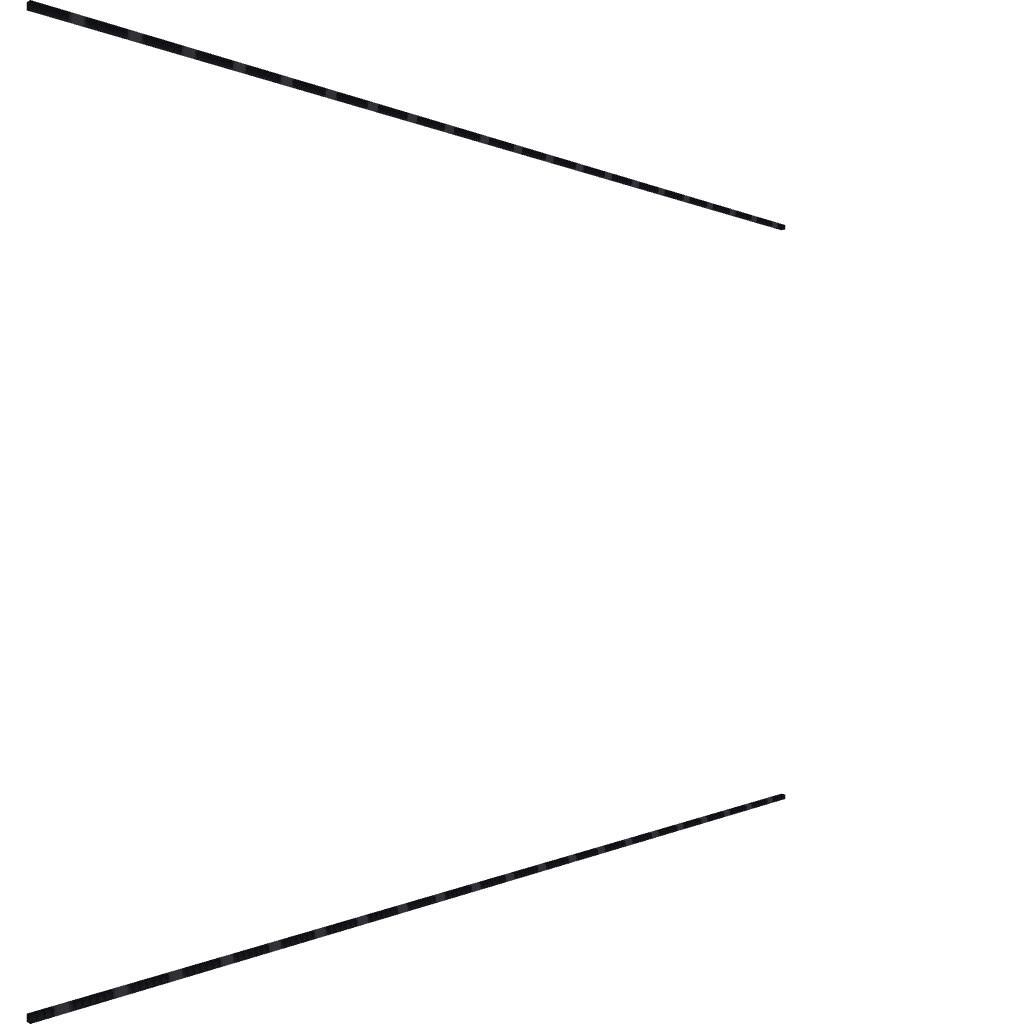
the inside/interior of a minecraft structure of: Real Madrid F.C